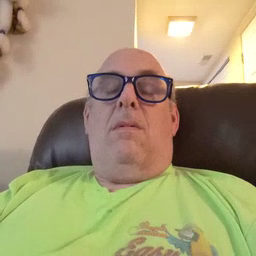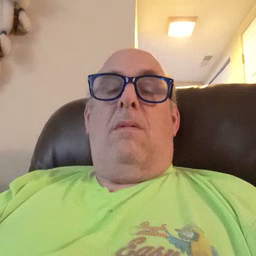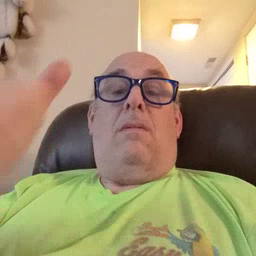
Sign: backyard